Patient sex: M
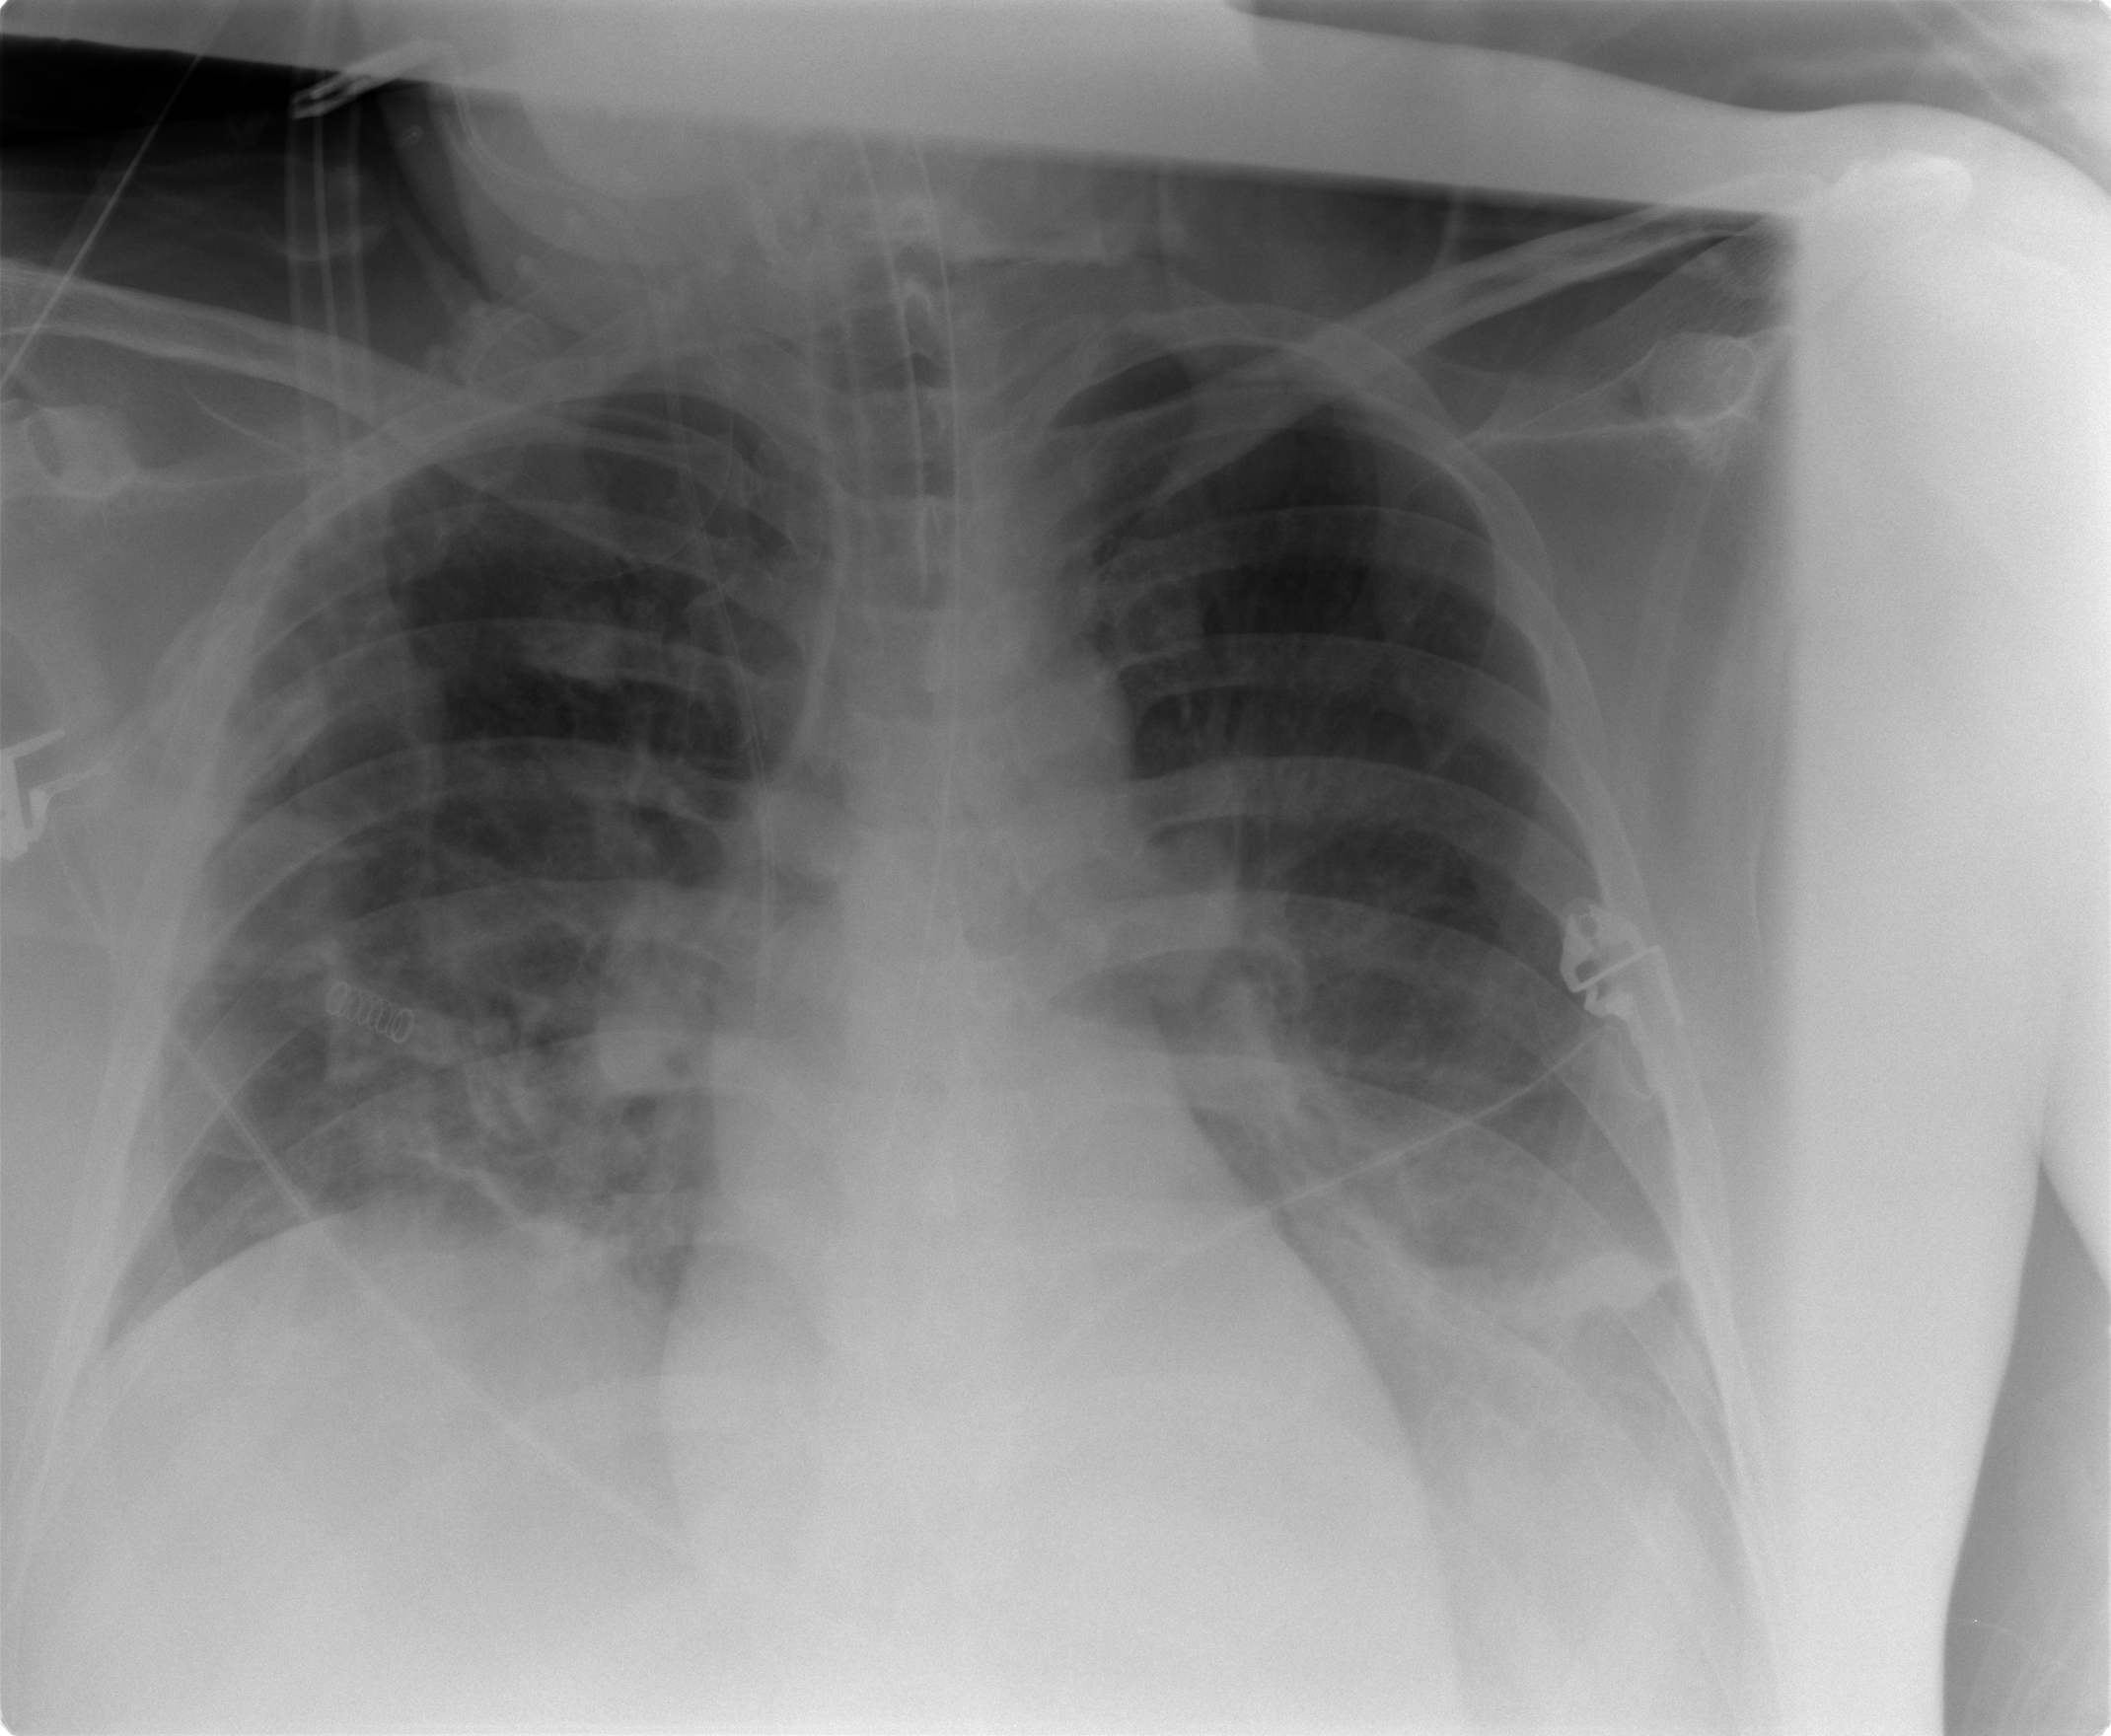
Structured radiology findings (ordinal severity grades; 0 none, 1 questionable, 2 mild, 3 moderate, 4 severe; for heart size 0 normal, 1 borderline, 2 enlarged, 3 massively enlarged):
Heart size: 0
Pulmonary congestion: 0
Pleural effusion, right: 0
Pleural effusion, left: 1
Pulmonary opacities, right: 3
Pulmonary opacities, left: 2
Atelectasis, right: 2
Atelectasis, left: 2